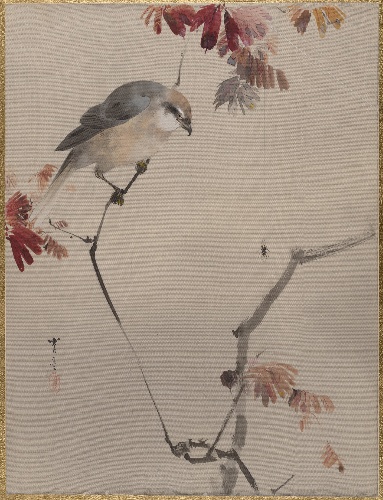
Artist: Watanabe Seitei
Artist bio: Japanese, 1851–1918
Date: ca. 1887
Object type: Album leaf
Classification: Paintings
Medium: Album leaf; ink and color on silk
Culture: Japan
Period: Meiji period (1868–1912)
Dimensions: 14 1/4 x 10 3/8 in. (36.2 x 26.4 cm)
Department: Asian Art
Credit line: Charles Stewart Smith Collection, Gift of Mrs. Charles Stewart Smith, Charles Stewart Smith Jr., and Howard Caswell Smith, in memory of Charles Stewart Smith, 1914
Accession year: 1914
Repository: Metropolitan Museum of Art, New York, NY
Tags: Birds|Insects